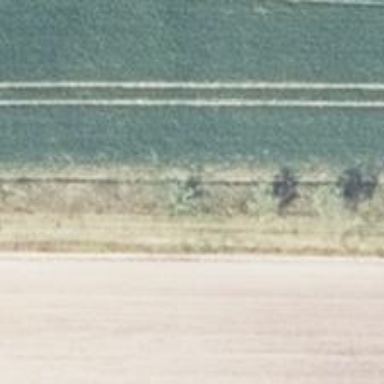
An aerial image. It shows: Row of deciduous broadleaved trees.